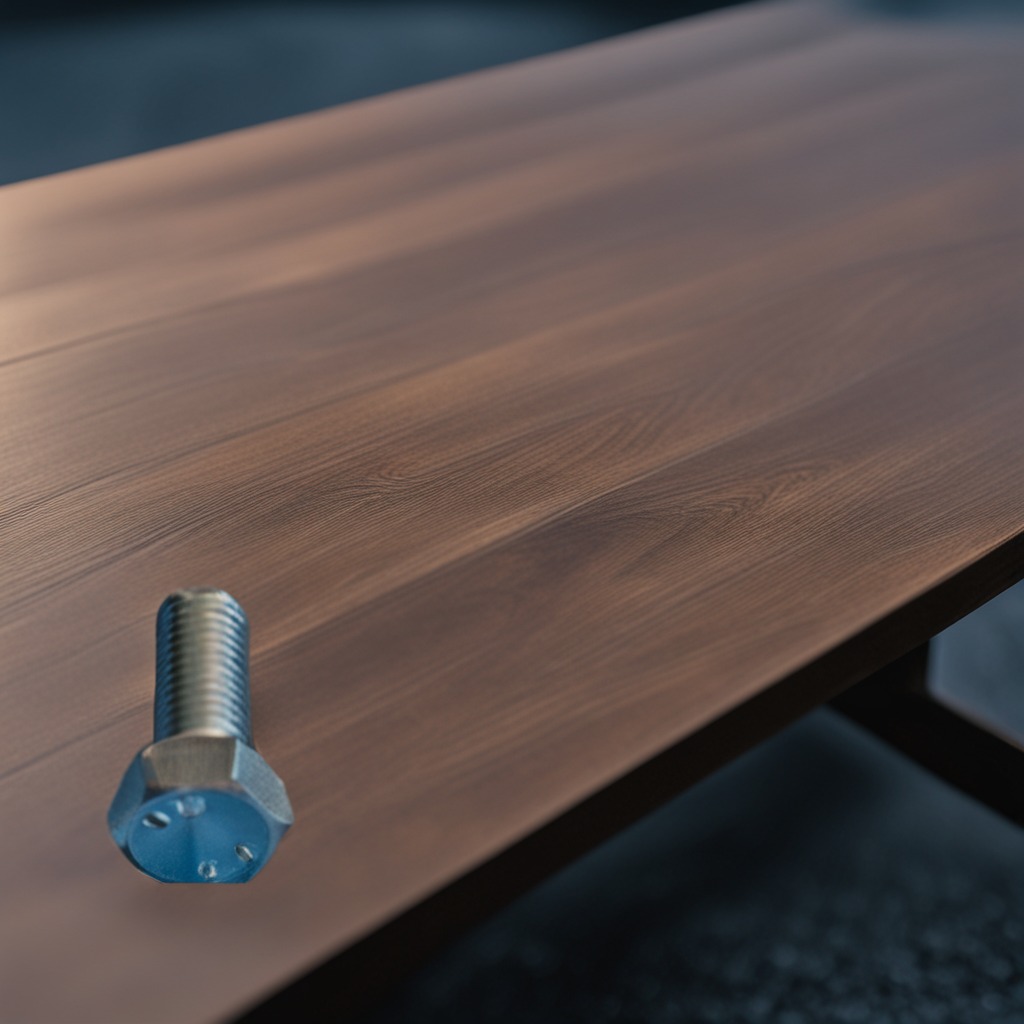
A metal screw is lying on the old table.